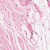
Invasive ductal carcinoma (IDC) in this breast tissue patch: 0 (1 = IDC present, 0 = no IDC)